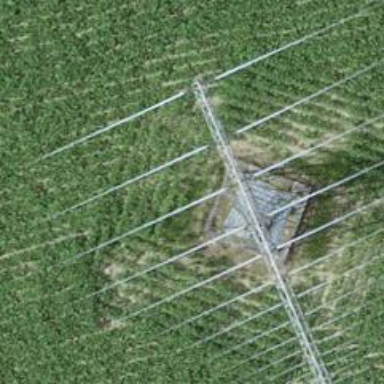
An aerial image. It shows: Antenna.